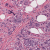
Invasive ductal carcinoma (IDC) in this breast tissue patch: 1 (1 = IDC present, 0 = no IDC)